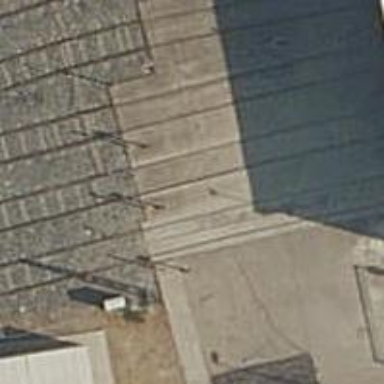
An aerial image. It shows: Yard with electrified contact line.